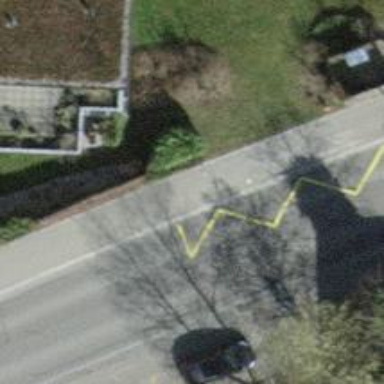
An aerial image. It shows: Bus stop with platform for public transport.